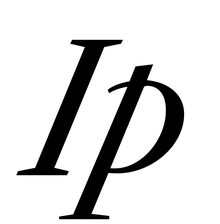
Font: LibreCaslonText-Italic_Italic